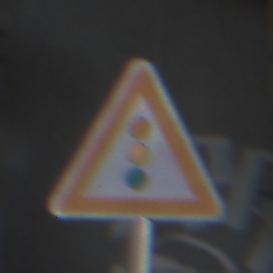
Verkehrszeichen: Lichtzeichenanlage
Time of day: Midday
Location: Roofed (Special)
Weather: Overcast
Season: NotSpecified
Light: Natural